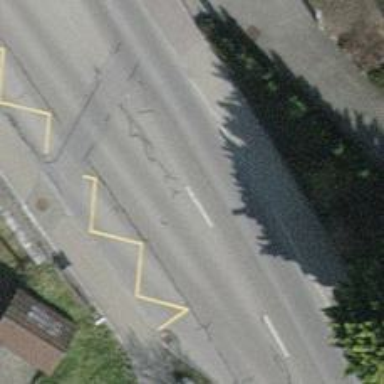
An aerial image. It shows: Tertiary road with asphalt surface. The road has separate sidewalks on both sides.